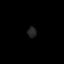
Tissue: lung
Cell type: Fibroblasts
Senescence score: 0.6198
Nuclear area (px): 90
Mean DAPI intensity: 36.2